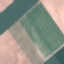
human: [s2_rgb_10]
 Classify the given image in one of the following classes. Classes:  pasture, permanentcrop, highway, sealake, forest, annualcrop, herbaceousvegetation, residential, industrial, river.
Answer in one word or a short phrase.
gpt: AnnualCrop